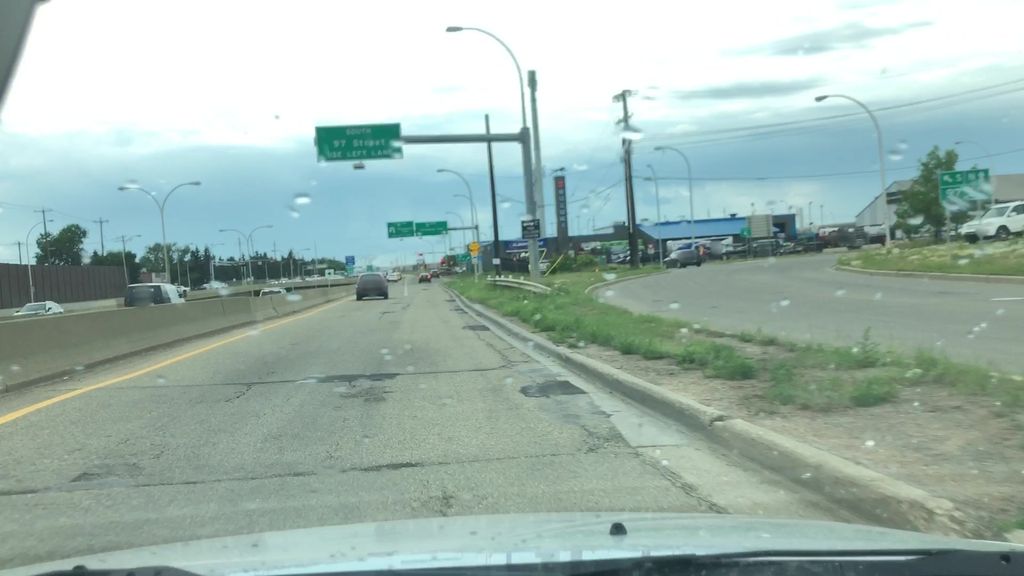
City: edmonton